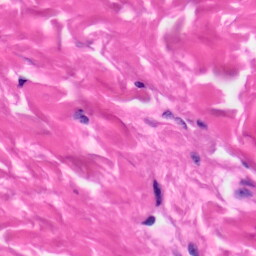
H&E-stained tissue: Skin